Question: how can I set up a HTML Page with two content sides? Without '<frames>' !
In example:
On the left side should be the menu for the navigation.
On the right side should be the content of the page.
Example menu:
'''
<div id="page">
<div id="menuleftcontent">
<ul id="menu">
<li> <a href="showfirstcontent">first</a></li>
<li><a href="showsecondcontent">second</a></li>
</ul>
</div>
<div id="maincontent">
<div id="firstcontent">first</div>
<div id="secondcontent">second</div>
</div>
</div>
'''
The menu on the left side should be a fix content and the right content should be changeable.
I have made a sketch:

Thanks in advance
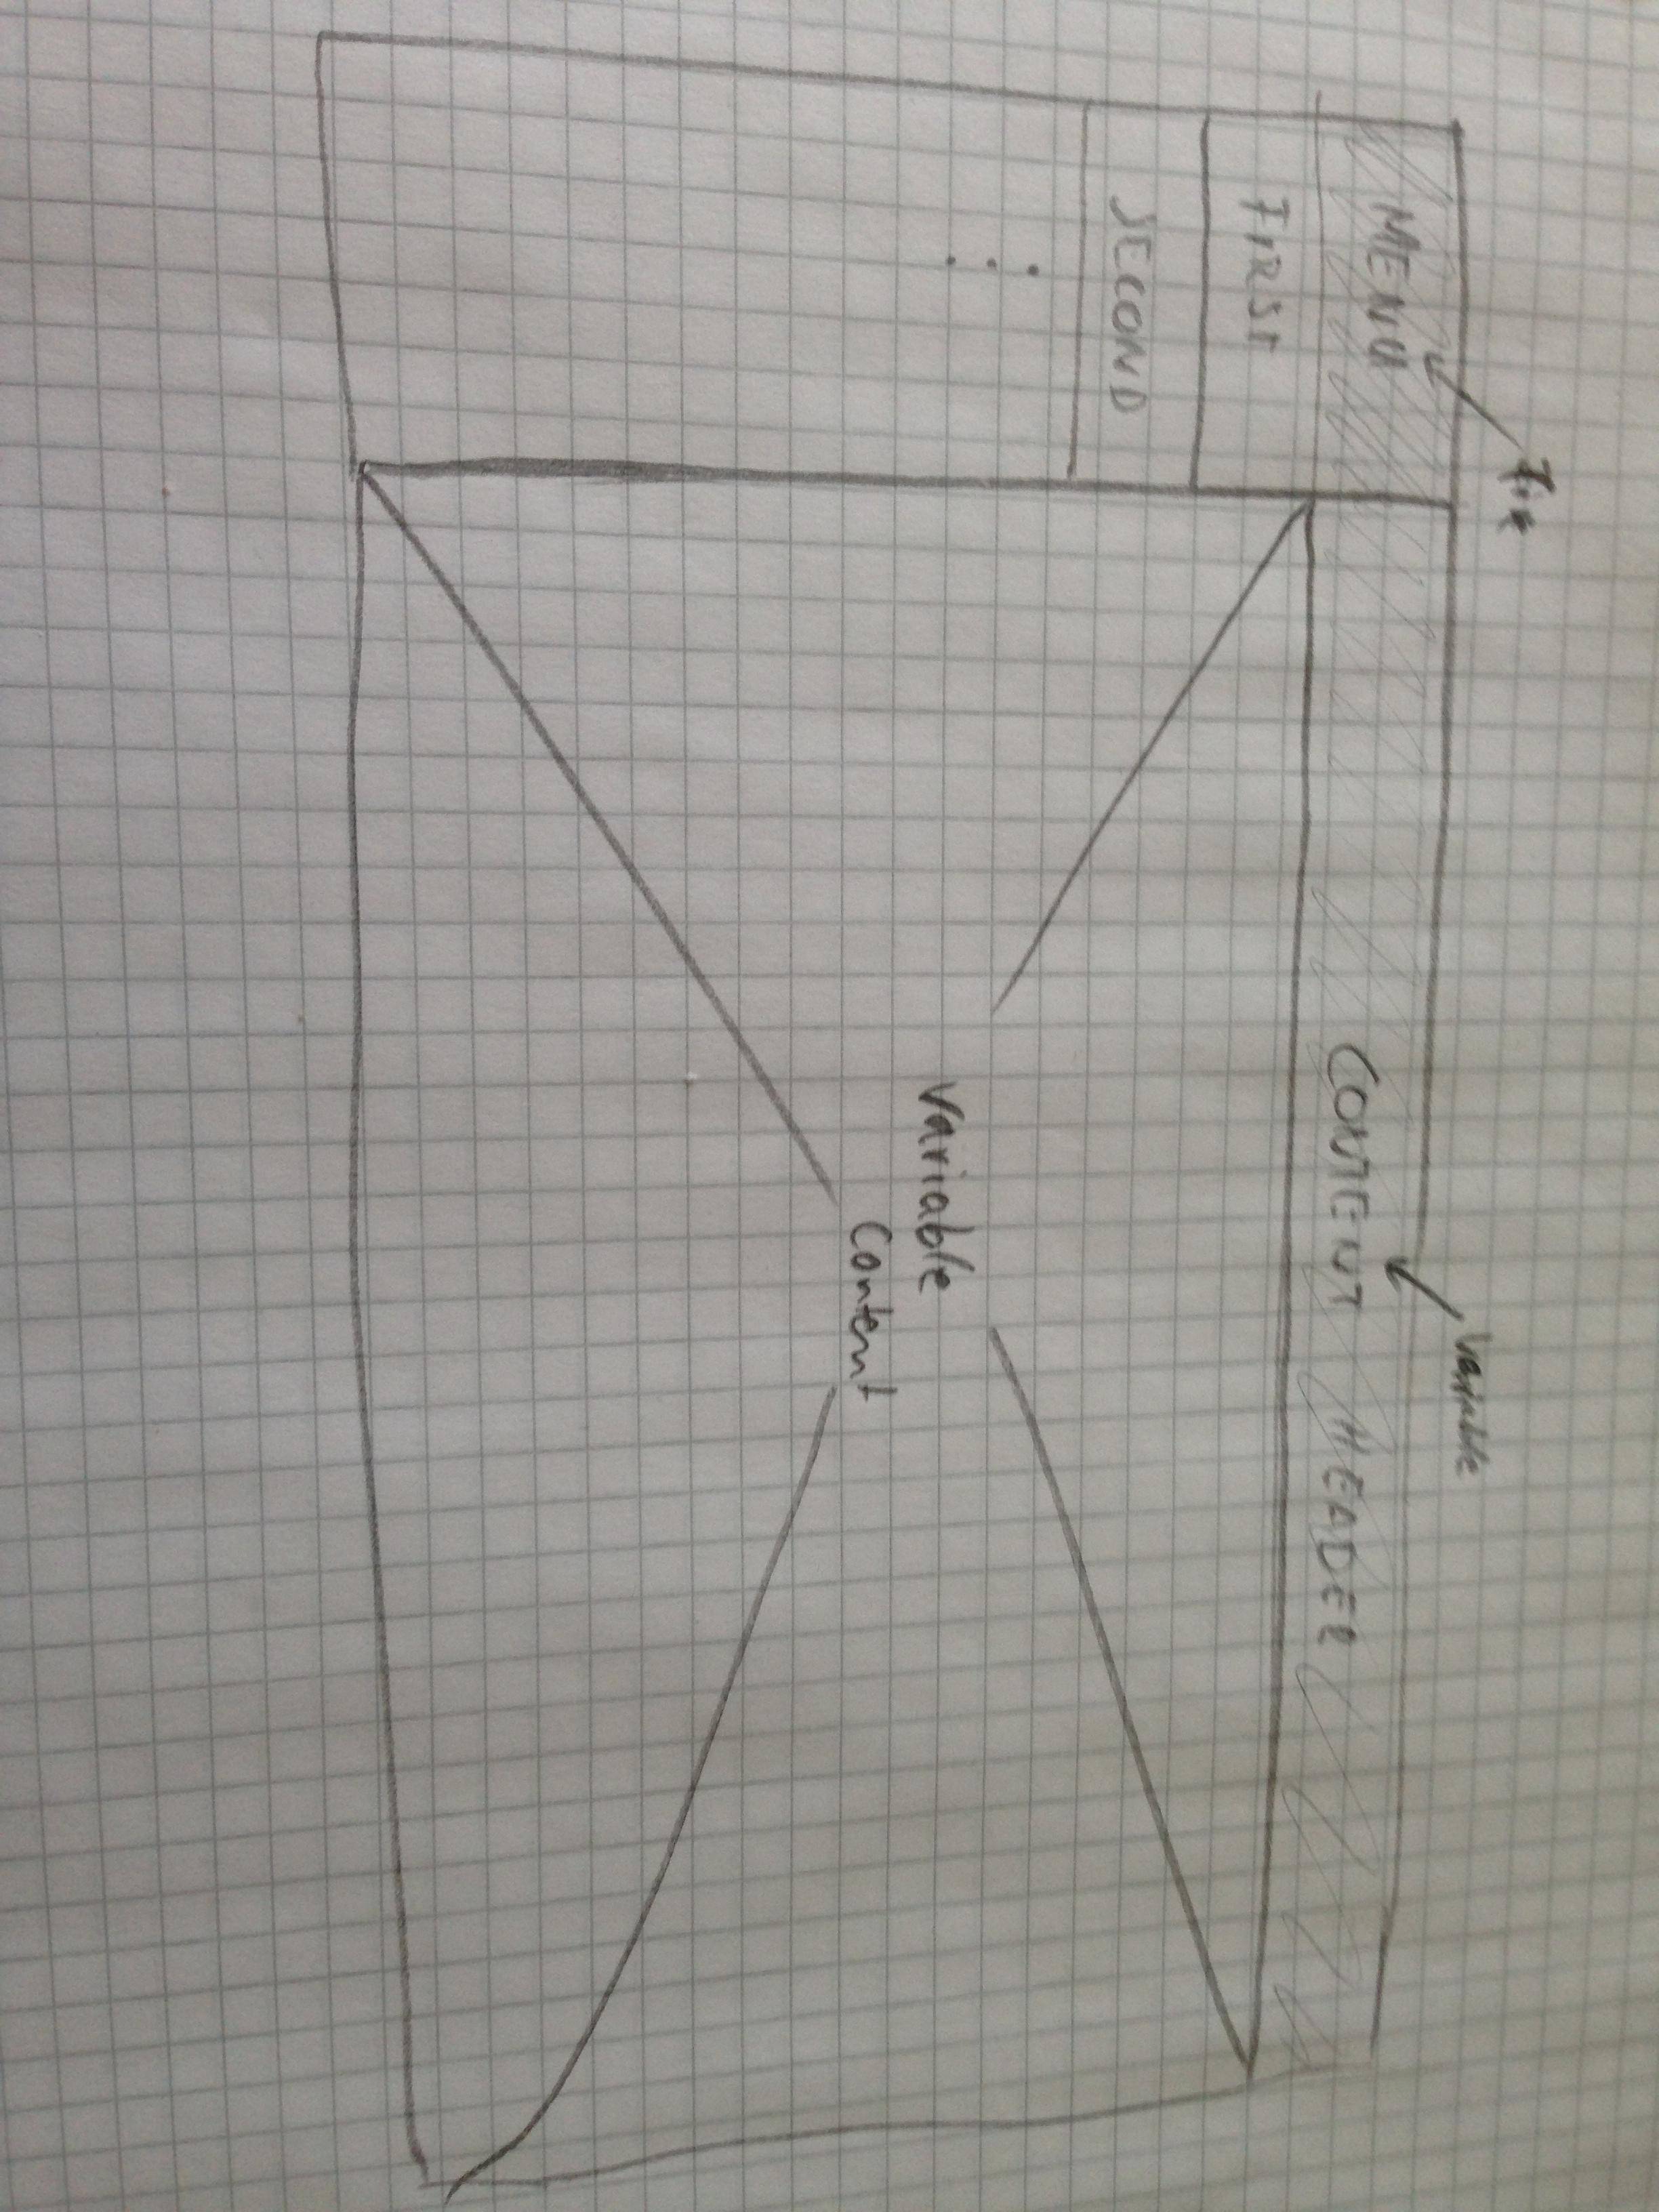
Answer: Re-arrange the code so that (i) main content appears before sidebar in HTML source order (ii) add a clearing div (iii) change the 'href' attribute of menu links:
'''
<div id="page">
<div id="maincontent">
<div id="firstcontent">firstcontent</div>
<div id="secondcontent">secondcontent</div>
</div>
<div id="menuleftcontent">
<ul id="menu">
<li><a href="#firstcontent">first</a></li>
<li><a href="#secondcontent">second</a></li>
</ul>
</div>
<div id="clearingdiv"></div>
</div>
'''
Then use the following CSS:
'''
#page {
margin-left: 200px;
}
#maincontent {
float: right;
width: 100%;
background-color: #F0F0F0;
}
#menuleftcontent{
float: left;
width: 200px;
margin-left: -200px;
background-color: #CCCCCC;
}
#clearingdiv {
clear: both;
}
'''
For the obscure part of your question, you need to use JavaScript to show/hide divs. While it is possible to use vanilla JavaScript, the jQuery library makes it much easier:
'''
$(function () {
$("#maincontent > div:gt(0)").hide();
$("#menu a").on("click", function (e) {
var href = $(this).attr("href");
$("#maincontent > " + href).show();
$("#maincontent > :not(" + href + ")").hide();
});
});
'''
<URL>